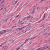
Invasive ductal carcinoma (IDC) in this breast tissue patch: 1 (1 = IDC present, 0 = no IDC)